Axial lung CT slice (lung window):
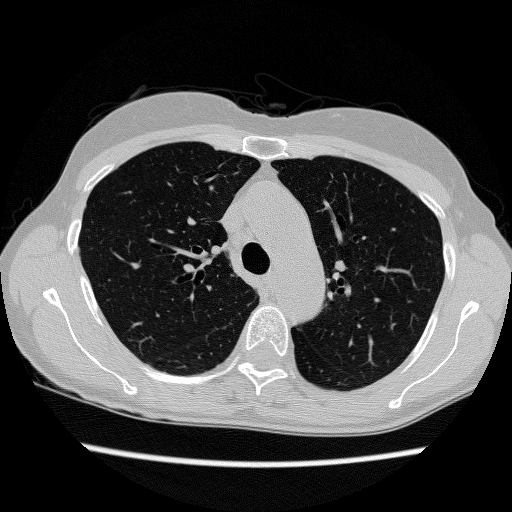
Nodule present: no